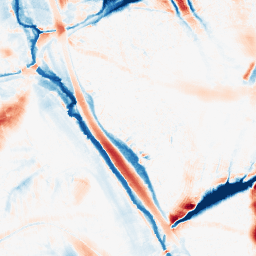
Category: morphological
Decomposition family: morphological_ellipse
Decomposition parameters: operation: average
width: 30
height: 50
Upsampling method: lanczos
Upsampling parameters: scale: 2
Upsampling scale: 2